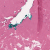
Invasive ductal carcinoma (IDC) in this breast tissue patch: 0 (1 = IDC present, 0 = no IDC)